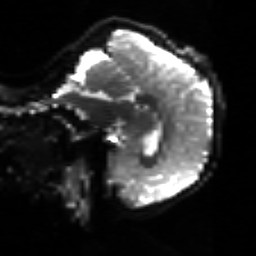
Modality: sbref
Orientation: sagittal
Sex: male
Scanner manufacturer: siemens
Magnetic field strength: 3 T
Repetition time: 5 s
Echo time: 0.071 s